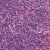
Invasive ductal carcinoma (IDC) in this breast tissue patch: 1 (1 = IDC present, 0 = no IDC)